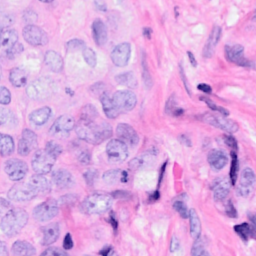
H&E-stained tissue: Breast